Question: I have this simple situation:
'''
public abstract class Parent
{
[Key]
public Guid SomeId { get; set; }
}
public abstract class ParentArc
{
public Guid ArcId { get; set; }
public Guid StartNodeId { get; set; }
public Guid EndNodeId { get; set; }
public Parent StartNode { get; set; }
public Parent EndNode { get; set; }
}
public class Node : Parent
{
}
public class Arc : ParentArc
{
}
'''
And use these EntityTypeConfigurations:
'''
public class ArcMapping : EntityTypeConfiguration<Arc>
{
public ArcMapping()
{
HasKey(t => t.ArcId);
HasRequired(p => p.StartNode).WithMany().HasForeignKey(p => p.StartNodeId).WillCascadeOnDelete(false);
HasRequired(p => p.EndNode).WithMany().HasForeignKey(p => p.EndNodeId).WillCascadeOnDelete(false);
Map(m =>
{
m.MapInheritedProperties();
m.ToTable("Arc");
});
}
}
public class NodeMapping : EntityTypeConfiguration<Node>
{
public NodeMapping()
{
HasKey(t => t.SomeId);
Map(m =>
{
m.MapInheritedProperties();
m.ToTable("Node");
});
}
}
public class ParentArcMapping : EntityTypeConfiguration<ParentArc>
{
public ParentArcMapping()
{
Map(m => m.ToTable("ParentArc"));
HasRequired(p => p.StartNode).WithMany().HasForeignKey(p => p.StartNodeId).WillCascadeOnDelete(false);
HasRequired(p => p.EndNode).WithMany().HasForeignKey(p => p.EndNodeId).WillCascadeOnDelete(false);
}
}
public class ParentMapping : EntityTypeConfiguration<Parent>
{
public ParentMapping()
{
Map(m => m.ToTable("Parent"));
}
}
'''
In my DBContext I have:
'''
public DbSet<Node> Nodes { get; set; }
public DbSet<Arc> Arcs { get; set; }
protected override void OnModelCreating(DbModelBuilder modelBuilder)
{
modelBuilder.Conventions.Add<ForeignKeyNamingConvention>();
modelBuilder.Configurations.Add(new ArcMapping());
modelBuilder.Configurations.Add(new NodeMapping());
}
'''
I have switched from Table per Type (TPT) to Table per Concrete Type (TPC) as this makes life easier during bulk import. The major downside is that TPC has no physical table for abstract classes and thus no foreign keys in the physical table dbo.Arc:

Is there anyway to change this?
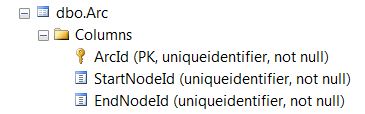
Answer: You still need to add the mapping configuration for 'ParentArc' and define the primary key and the relationships within there. The mapping for 'Arc' does not need to define any relationships as it will inherit the base class's with the call to 'MapInheritedProperties()'
'''
public class ArcMapping : EntityTypeConfiguration<Arc>
{
public ArcMapping()
{
Map(m =>
{
m.MapInheritedProperties();
m.ToTable("Arc");
});
}
}
public class NodeMapping : EntityTypeConfiguration<Node>
{
public NodeMapping()
{
HasKey(t => t.SomeId);
Map(m =>
{
m.MapInheritedProperties();
m.ToTable("Node");
});
}
}
public class ParentArcMapping : EntityTypeConfiguration<ParentArc>
{
public ParentArcMapping()
{
HasKey(t => t.ArcId);
HasRequired(p => p.StartNode).WithMany().HasForeignKey(p => p.StartNodeId).WillCascadeOnDelete(false);
HasRequired(p => p.EndNode).WithMany().HasForeignKey(p => p.EndNodeId).WillCascadeOnDelete(false);
}
}
'''
and then in your 'OnModelCreating'
'''
protected override void OnModelCreating(DbModelBuilder modelBuilder)
{
modelBuilder.Configurations.Add(new ParentArcMapping());
modelBuilder.Configurations.Add(new ArcMapping());
modelBuilder.Configurations.Add(new NodeMapping());
}
'''